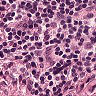
Metastatic tissue present: no